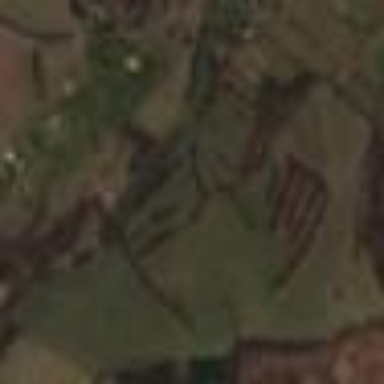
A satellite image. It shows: Fence surrounding agricultural meadow.